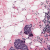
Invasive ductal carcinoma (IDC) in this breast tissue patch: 1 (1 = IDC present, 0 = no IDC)